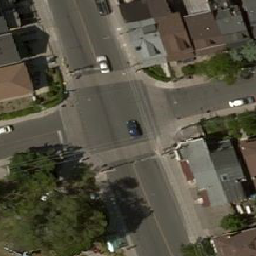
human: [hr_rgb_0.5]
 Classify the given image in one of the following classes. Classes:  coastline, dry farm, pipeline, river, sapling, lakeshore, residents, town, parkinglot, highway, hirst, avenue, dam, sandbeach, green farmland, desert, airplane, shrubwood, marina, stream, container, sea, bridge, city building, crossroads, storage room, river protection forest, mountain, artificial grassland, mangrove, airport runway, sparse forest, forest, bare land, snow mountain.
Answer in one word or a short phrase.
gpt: crossroads